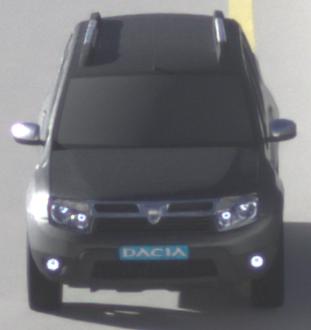
Make: Dacia
Model: Duster dCi 110 FAP
Detailed model: Duster (I)
Model produced from: 2010/06
Model produced until: 2013/11
Doors: 5
Color: gray
Road condition: dry road
Daytime: morning or afternoon
Contrast: high contrast